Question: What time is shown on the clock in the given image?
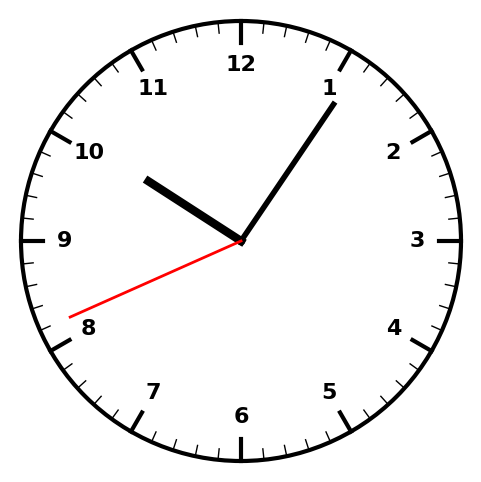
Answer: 10:05:41